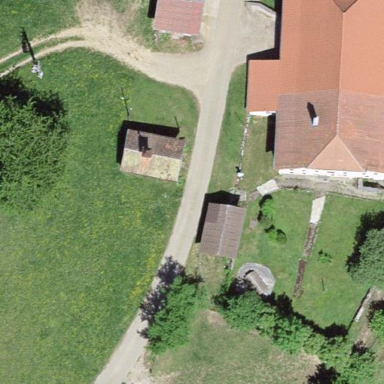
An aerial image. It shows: Farm auxiliary building.